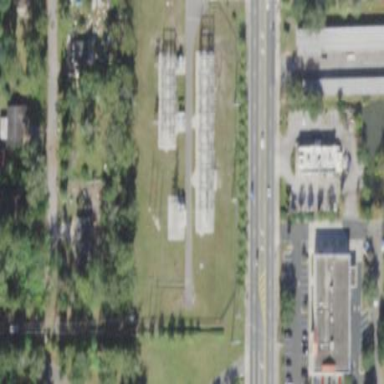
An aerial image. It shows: Outdoor distribution power substation.